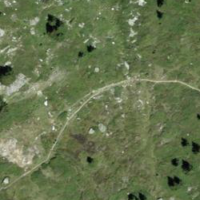
EUNIS habitat code: 26
Species observed at this site:
Sempervivum montanum